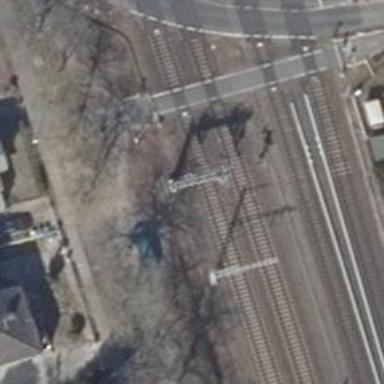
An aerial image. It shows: Signal light at railway crossing.